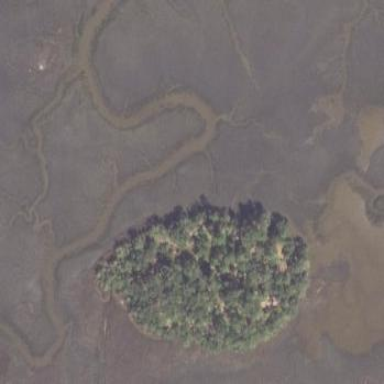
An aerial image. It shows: Island.